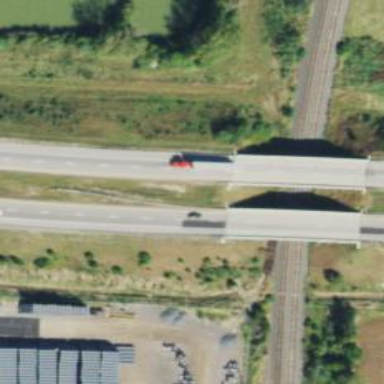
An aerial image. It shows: Bridge over trunk highway with motorroad and expressway features.